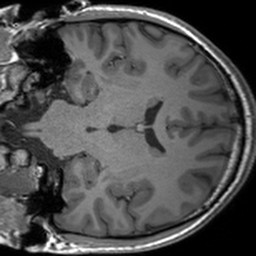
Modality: T1w
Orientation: coronal
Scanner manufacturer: siemens
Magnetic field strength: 3 T
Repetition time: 1.54 s
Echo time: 0.00234 s